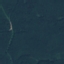
Label: Forest